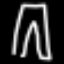
Label: pants